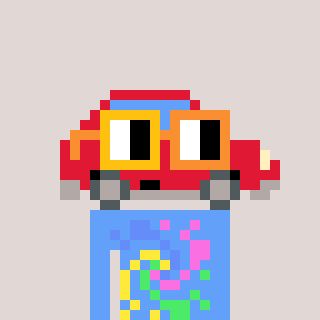
a pixel art character with square yellow and orange glasses, a car-shaped head and a blue-colored body on a warm background